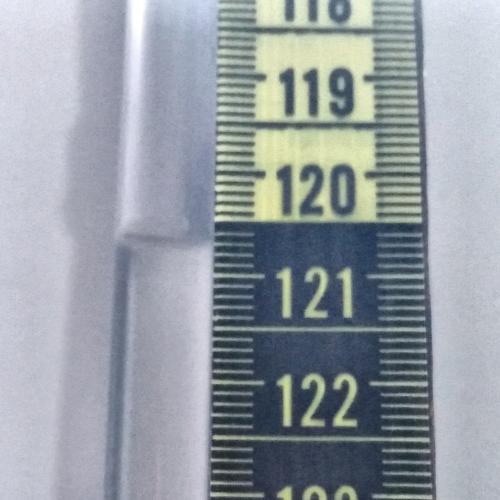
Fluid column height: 120.7 cm